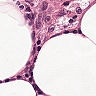
Metastatic tissue present: no